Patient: sex F, age 60
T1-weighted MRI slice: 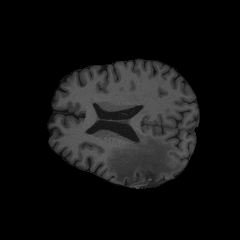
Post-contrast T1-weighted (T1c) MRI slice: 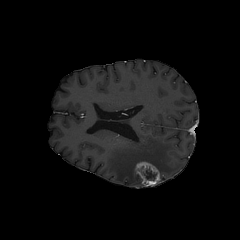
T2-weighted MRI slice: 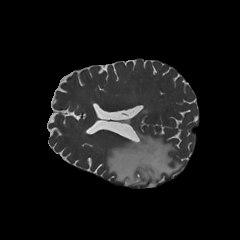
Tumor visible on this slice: yes
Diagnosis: Glioblastoma, IDH-wildtype
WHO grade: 4